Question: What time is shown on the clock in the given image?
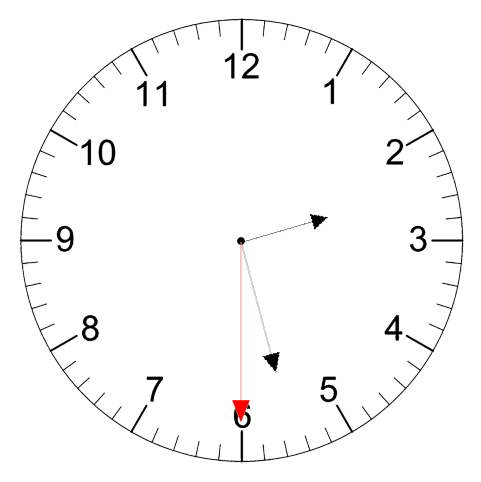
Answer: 02:27:30